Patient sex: M
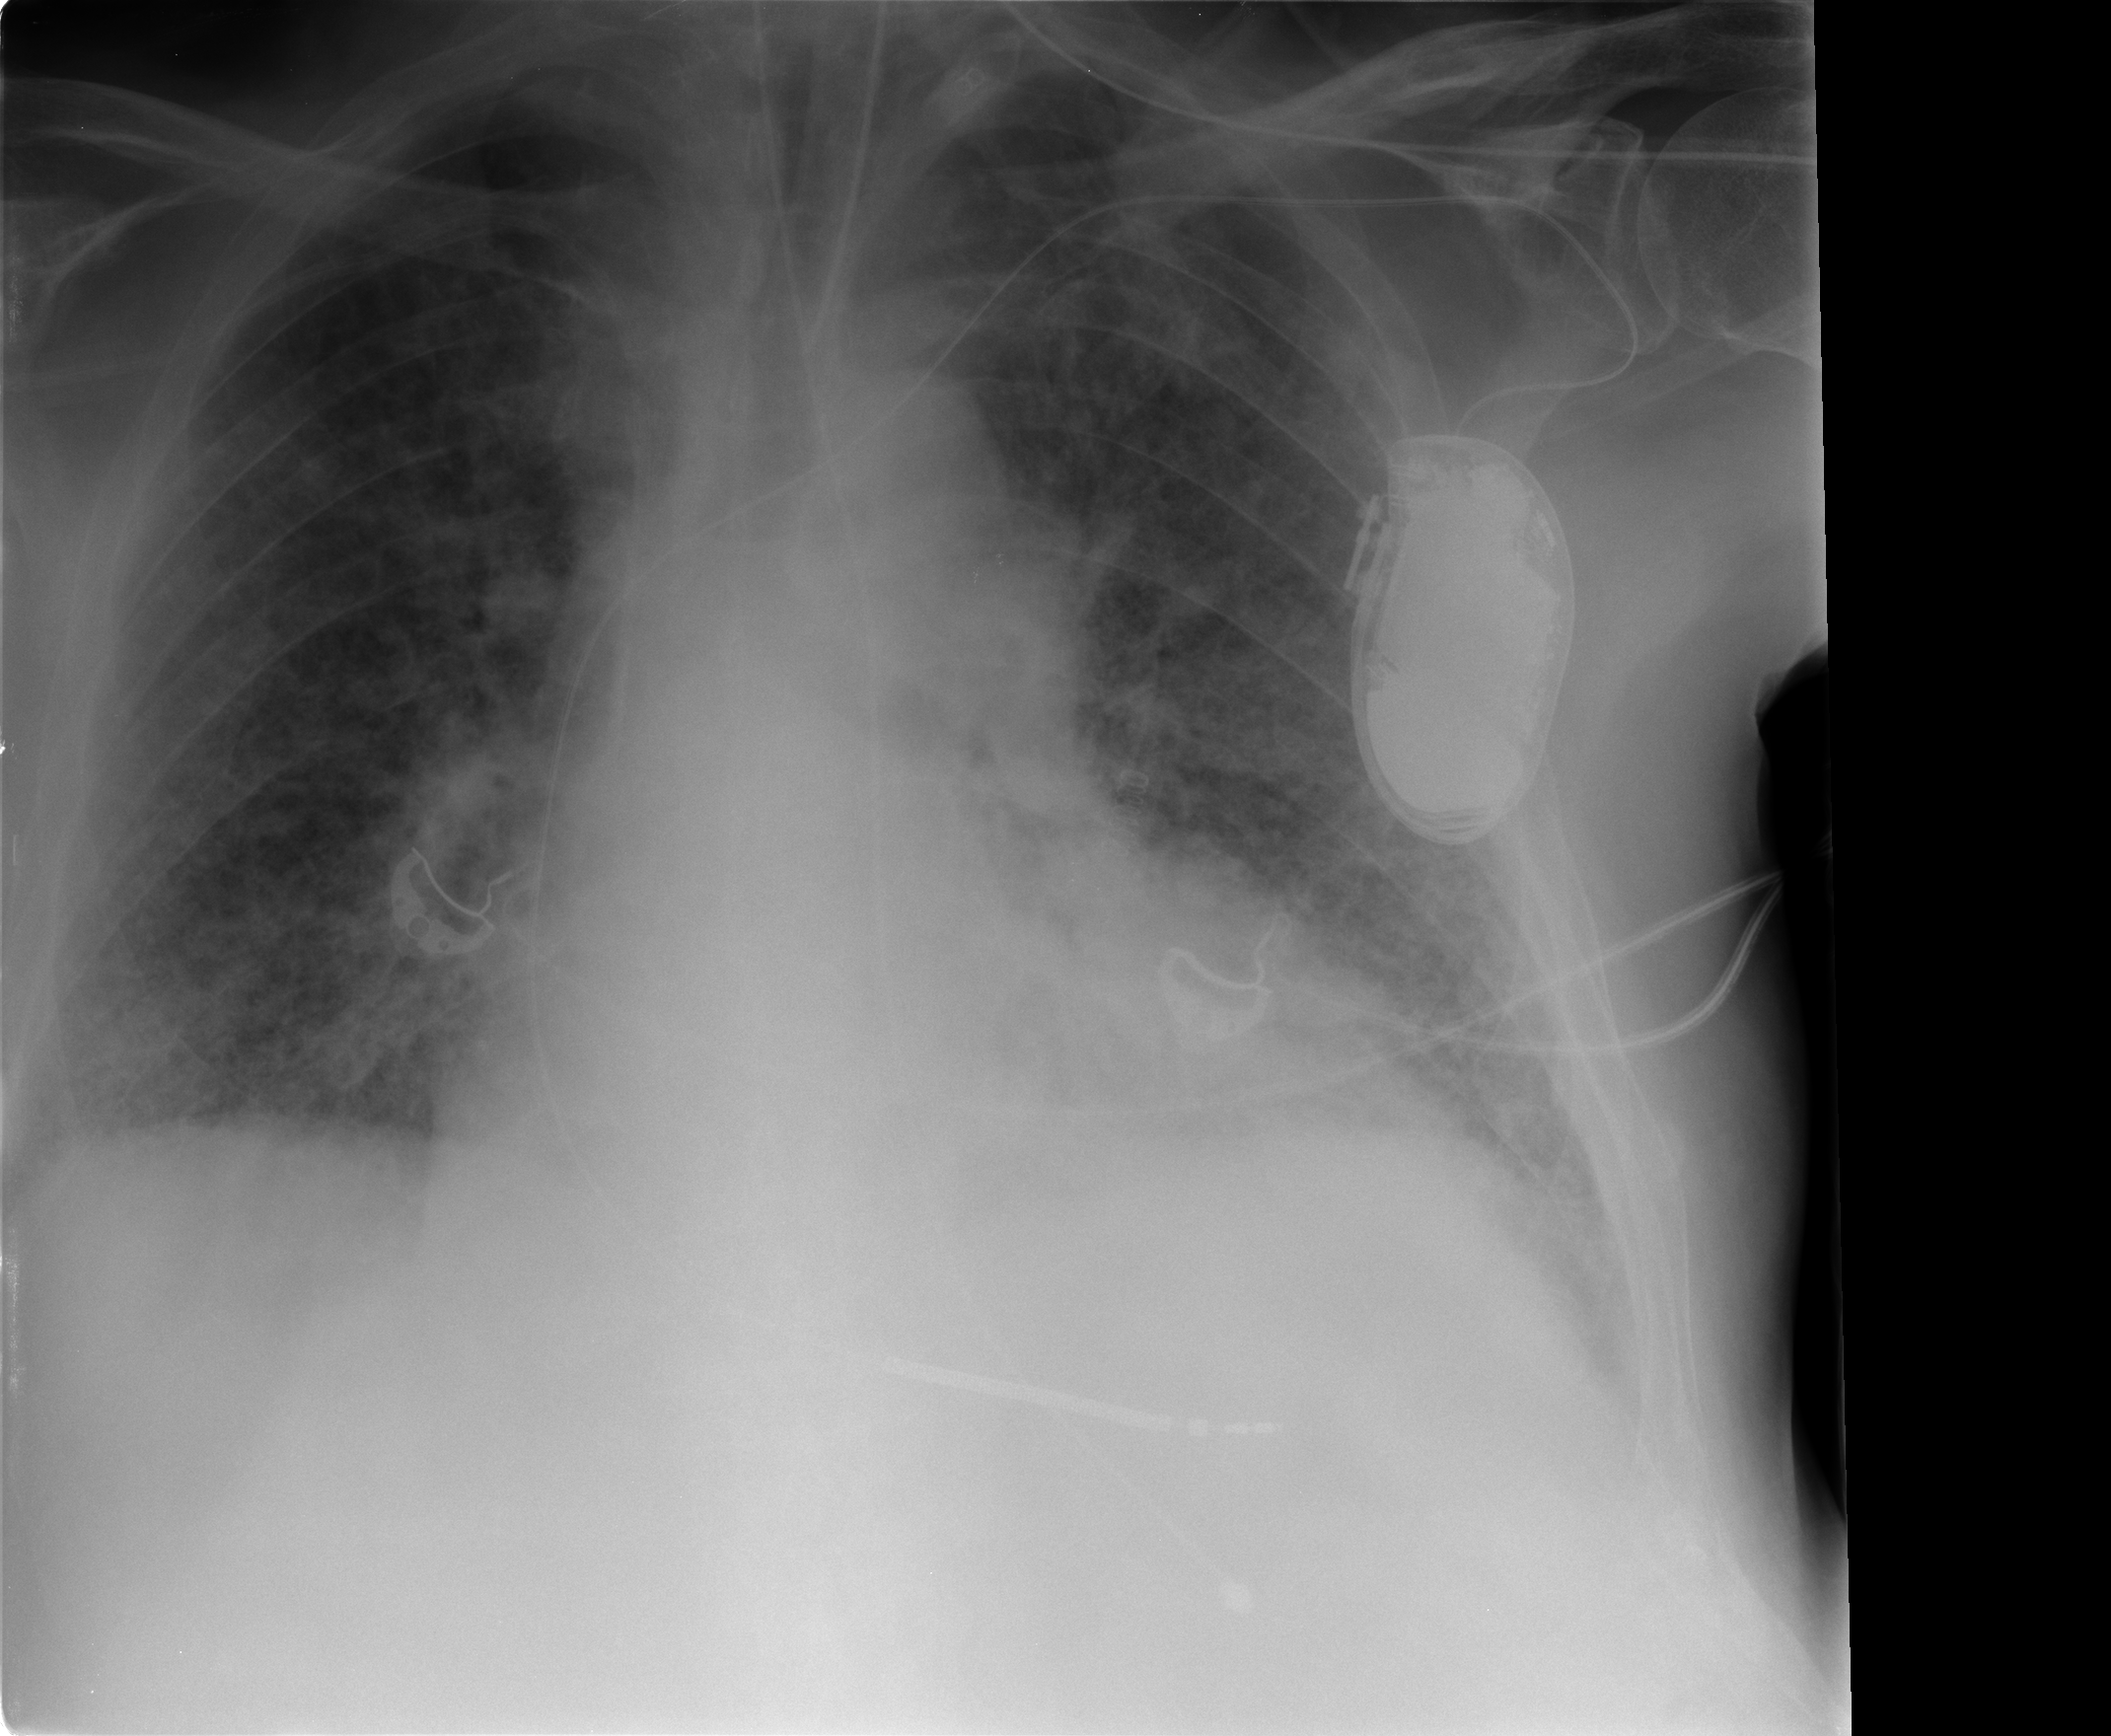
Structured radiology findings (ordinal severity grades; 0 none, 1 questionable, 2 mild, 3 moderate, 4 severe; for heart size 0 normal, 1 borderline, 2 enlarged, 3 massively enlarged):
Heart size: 2
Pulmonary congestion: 4
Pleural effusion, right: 2
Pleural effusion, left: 2
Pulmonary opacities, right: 3
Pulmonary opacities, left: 3
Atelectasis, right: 2
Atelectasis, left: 2